Question: I mean that I have custom view with one big circle and one smaller. But how I could cut corner (layer) of a big circle? Background is from parent view, not from custom, which have a clear color.

Icon, name label and label notifications I have been added in my custom view. So, problem still here with two intersecting circles.
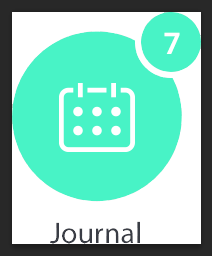
Answer: I've suggested three approaches in my comments above. Here's a demonstration of one of them. Note that I didn't really do the math or try to approximate your drawing: it's just a demonstration of the principle:

That's actually three circles:
- The big central circle (green) at lower left- The larger corner circle, used to "erase" the top right corner of the first circle- The second, smaller corner circle (green) at top left
Here's the code that generated that drawing (ignore the numbers; it's the principle that's important):
'''
CGContextSetFillColorWithColor(con, UIColor.greenColor().CGColor)
CGContextFillEllipseInRect(con, CGRectMake(0,rect.height-130-10,130,130))
CGContextSetFillColorWithColor(con, UIColor.clearColor().CGColor)
CGContextSetBlendMode(con, kCGBlendModeClear) // erase
CGContextFillEllipseInRect(con, CGRectMake(rect.width-65, -5, 70, 70))
CGContextSetFillColorWithColor(con, UIColor.greenColor().CGColor)
CGContextSetBlendMode(con, kCGBlendModeNormal)
CGContextFillEllipseInRect(con, CGRectMake(rect.width-53,3,50,50))
'''